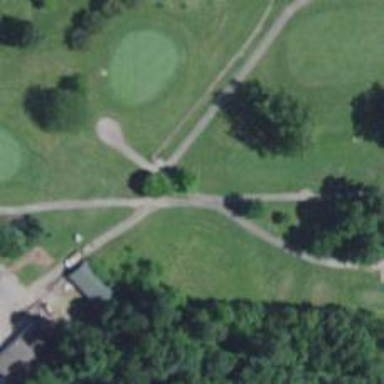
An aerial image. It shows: Path designated for golf carts.